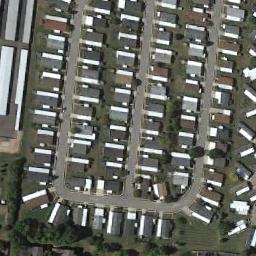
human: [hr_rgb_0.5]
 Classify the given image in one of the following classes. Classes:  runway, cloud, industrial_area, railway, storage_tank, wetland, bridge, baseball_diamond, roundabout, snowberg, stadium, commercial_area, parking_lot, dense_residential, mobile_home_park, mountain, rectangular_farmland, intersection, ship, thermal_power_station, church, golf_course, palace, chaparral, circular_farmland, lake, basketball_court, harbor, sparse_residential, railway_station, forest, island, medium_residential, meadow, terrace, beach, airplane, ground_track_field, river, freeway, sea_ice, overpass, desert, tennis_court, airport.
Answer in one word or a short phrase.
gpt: mobile_home_park